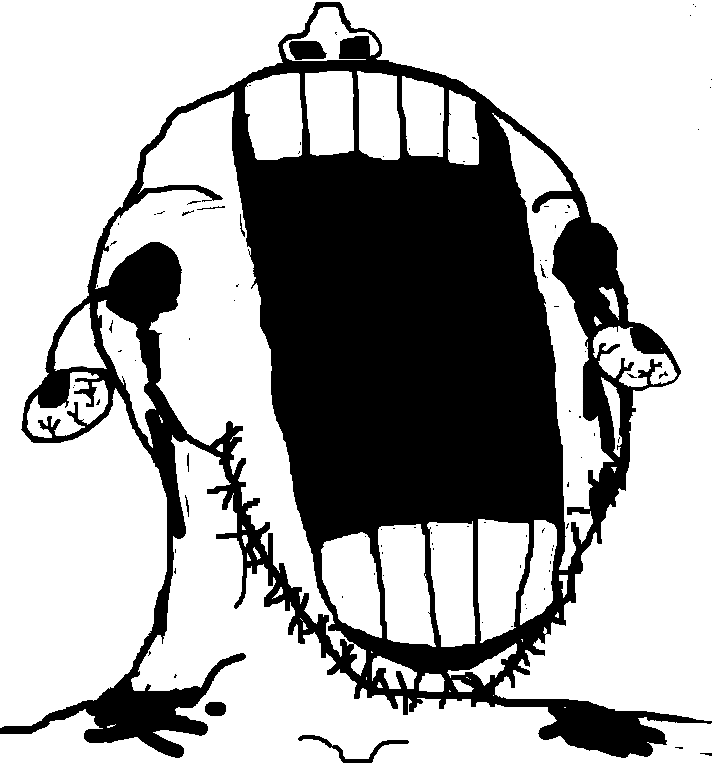
Label: 5_Oomer